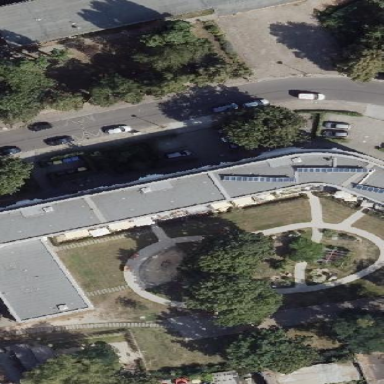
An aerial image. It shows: Building with flat roof.